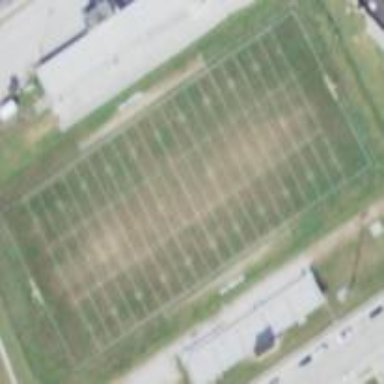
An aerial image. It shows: American football pitch.